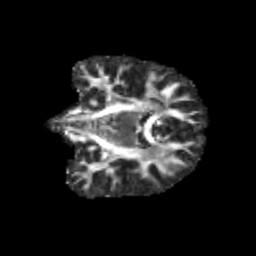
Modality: FA
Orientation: coronal
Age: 11
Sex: male
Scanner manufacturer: siemens
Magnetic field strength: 3 T
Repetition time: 3.8 s
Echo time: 0.07 s